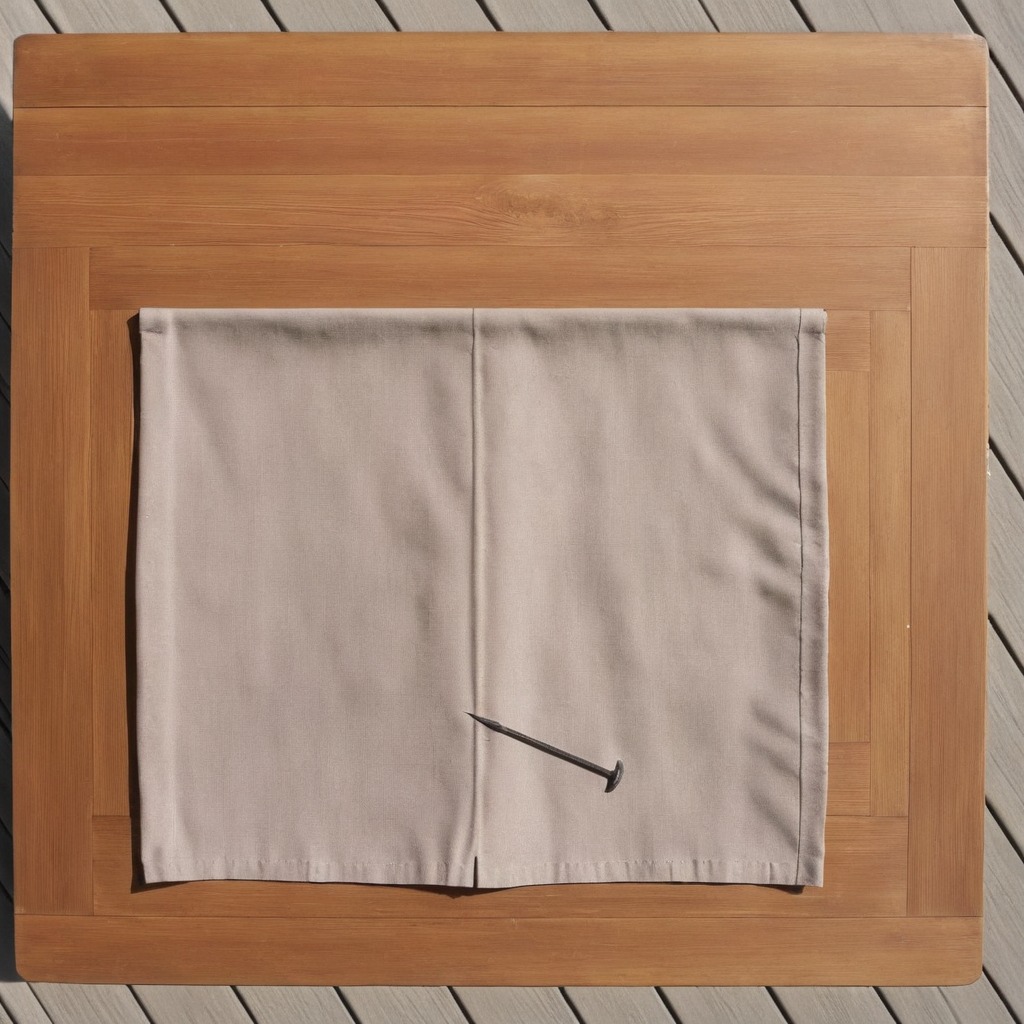
A wooden table is covered with a plain cloth table cloth in an outdoor workshop during daytime bright natural light soft shadows worn but beneath the cloth.